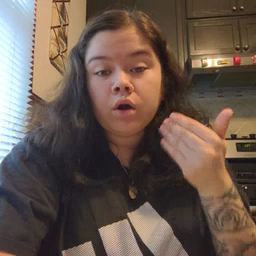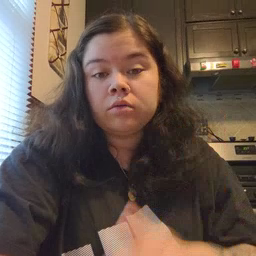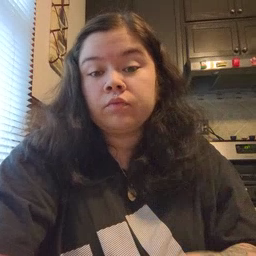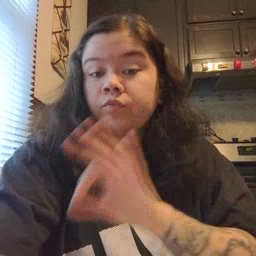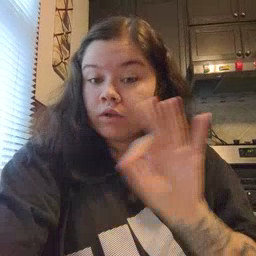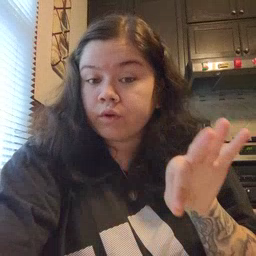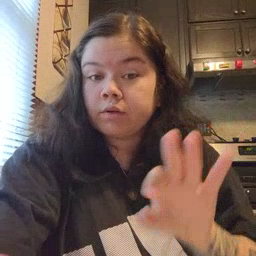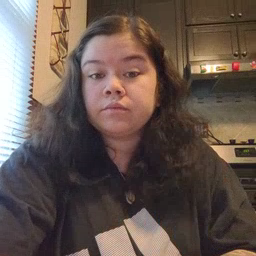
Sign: frenchfries